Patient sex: F
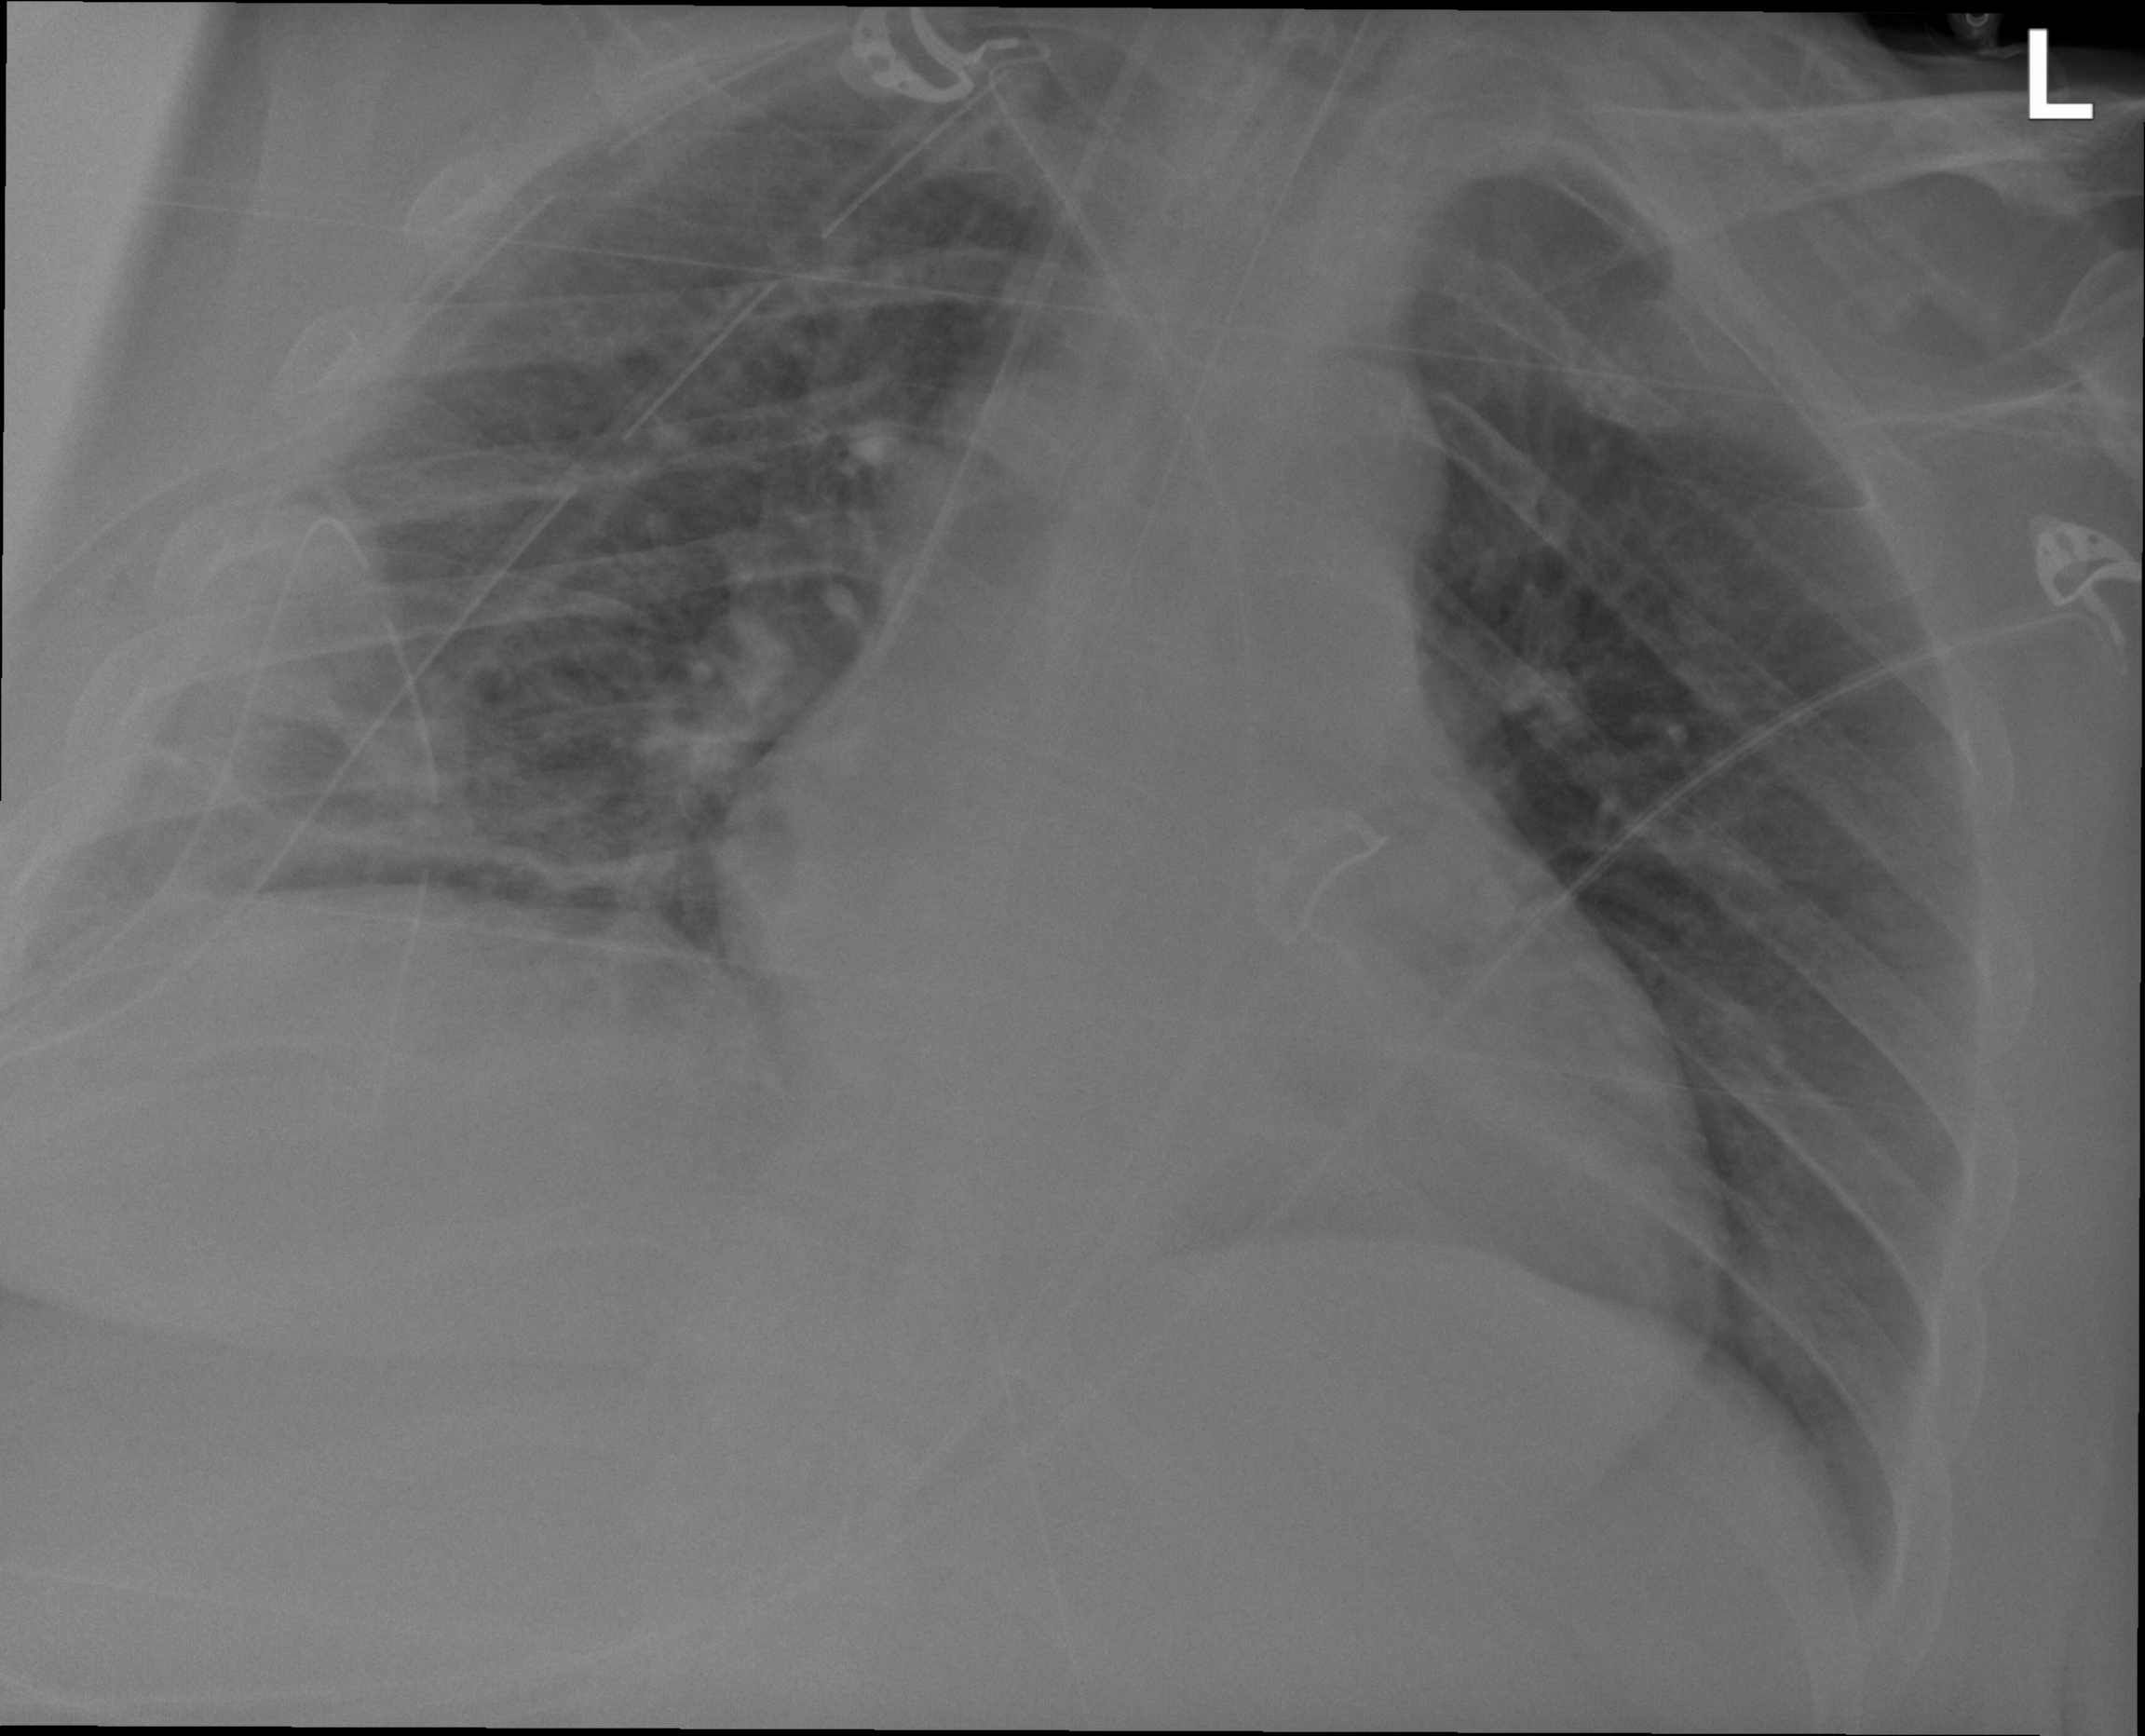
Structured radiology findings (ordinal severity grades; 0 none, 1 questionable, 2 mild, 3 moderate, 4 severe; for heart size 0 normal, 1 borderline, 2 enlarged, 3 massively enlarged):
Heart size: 2
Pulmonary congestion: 2
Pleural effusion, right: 0
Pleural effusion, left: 0
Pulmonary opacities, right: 3
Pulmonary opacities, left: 0
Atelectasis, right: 3
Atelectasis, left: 0